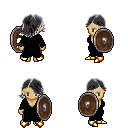
a pixel art fantasy rpg character, female body template, human, tanned skin, gray robe, magenta pants, gray swoop hairstyle, bracelets, gold boots, shield, four views (front, back, left, right), 2x2 character sprite sheet, small pixel art, hard edges, no anti-aliasing